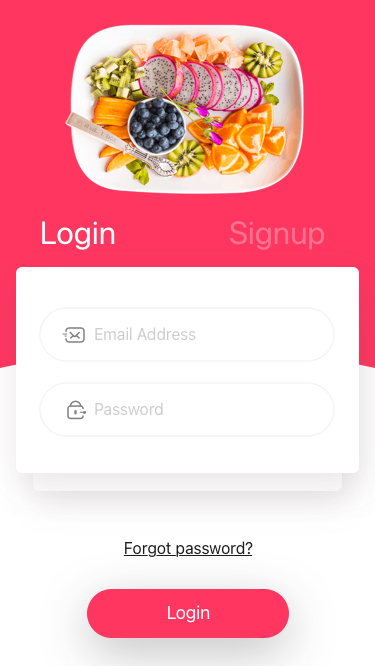
Text in this UI design:
Login
Signup
Email Address
Password
Forgot password?